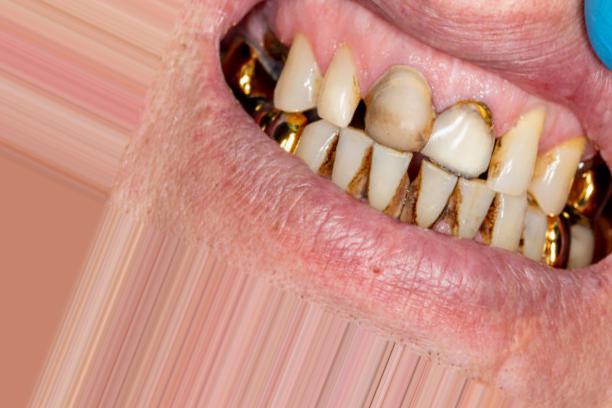
Condition: Caries